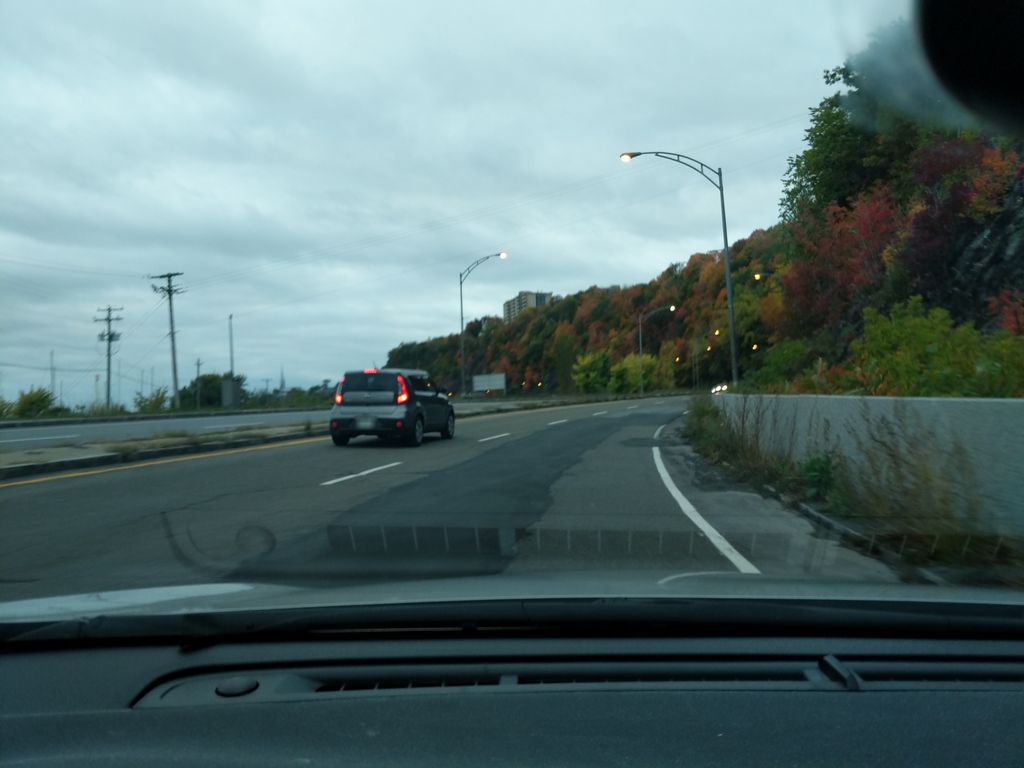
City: quebec_city